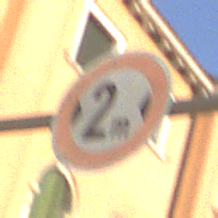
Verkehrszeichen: TatsaechlicheBreite2
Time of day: MorningAfternoon
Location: Outdoor (Urban)
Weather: Clear
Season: NotSpecified
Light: Natural